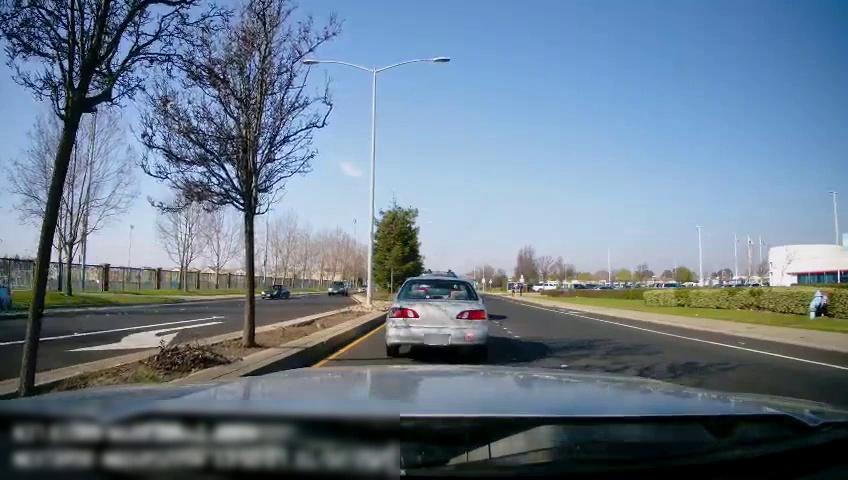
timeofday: Day
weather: Sunny
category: Drivable Space
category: Drivable Space
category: Vehicles | Car
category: Vehicles | Car
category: Vehicles | SUV
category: Vehicles | Truck
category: Pedestrians
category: Pedestrians
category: Vehicles | SUV
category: Vehicles | Car
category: Lanes | Current Lane
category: Lanes | Current Lane
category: Lanes | Alternate Lane
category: Lanes | Opposite Lane